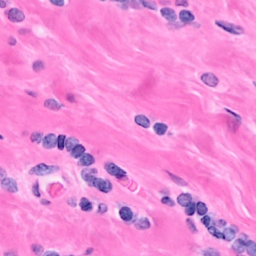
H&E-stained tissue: Breast